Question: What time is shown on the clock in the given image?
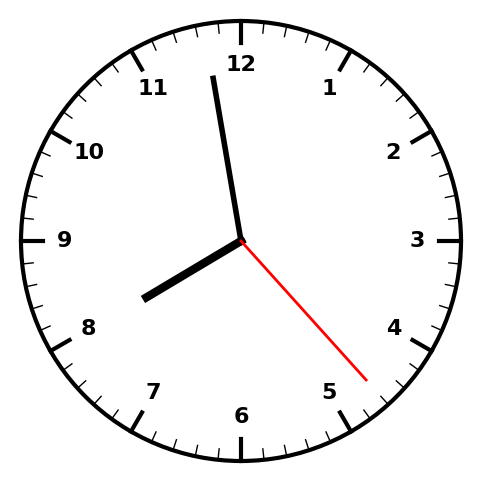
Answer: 07:58:23